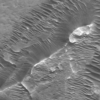
Label: not_dusty